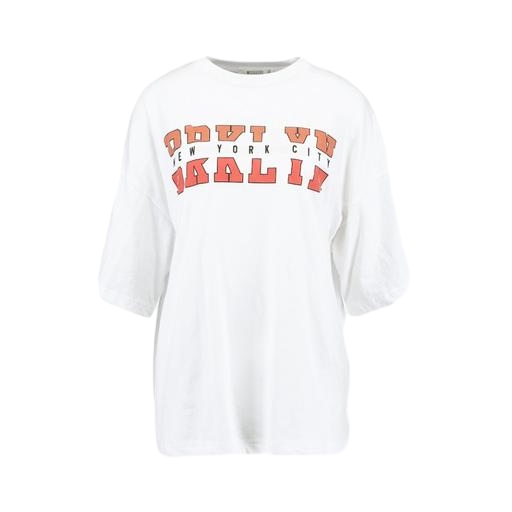
white kelly new york tee, only white t-shirt, only white slogan t-shirt, white background